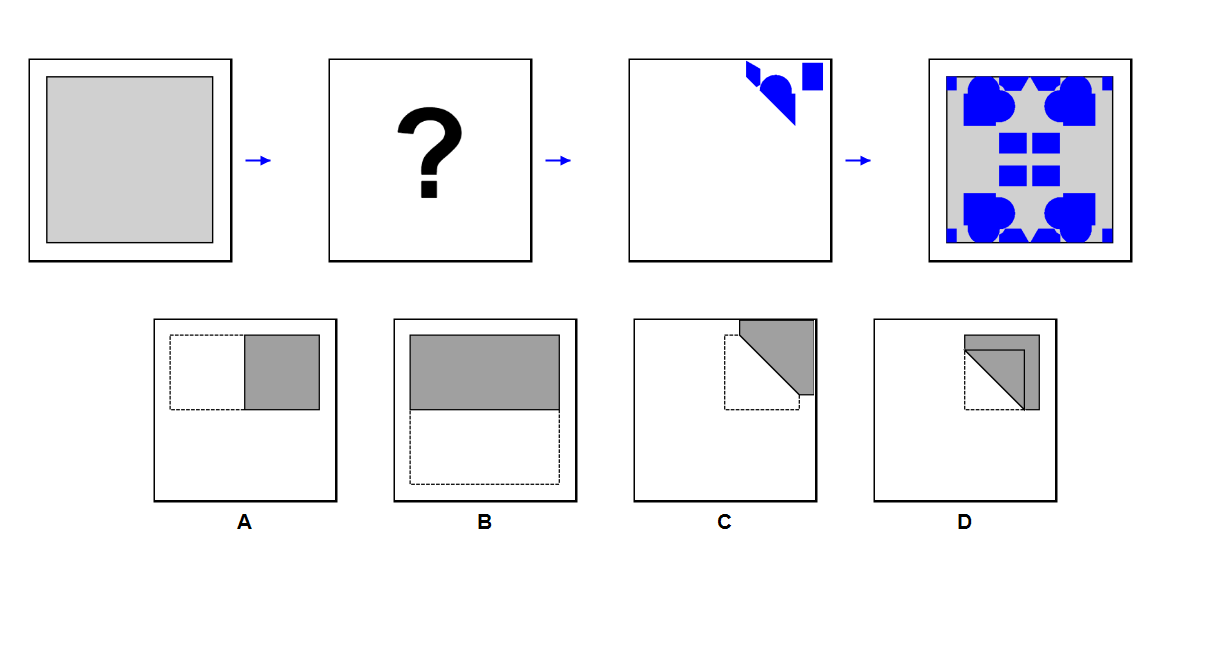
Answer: D